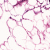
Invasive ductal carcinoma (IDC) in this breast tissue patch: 0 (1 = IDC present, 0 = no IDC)